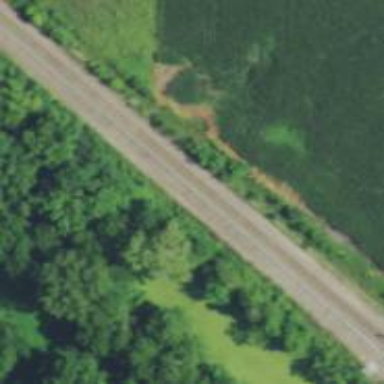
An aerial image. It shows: Railway siding with rails.